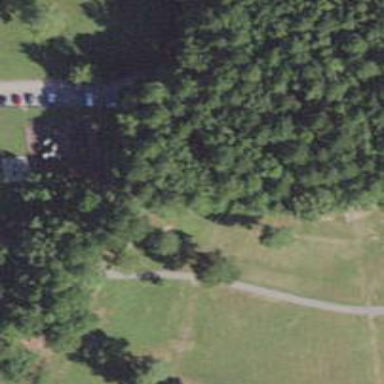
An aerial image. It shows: Disc golf hole.